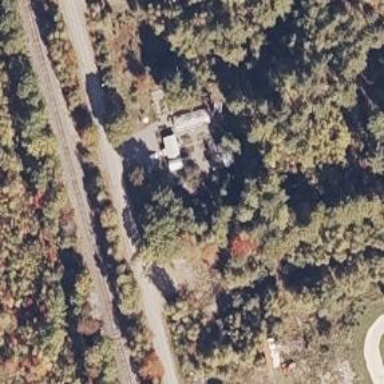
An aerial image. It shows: Detached building.